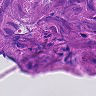
Metastatic tissue present: yes